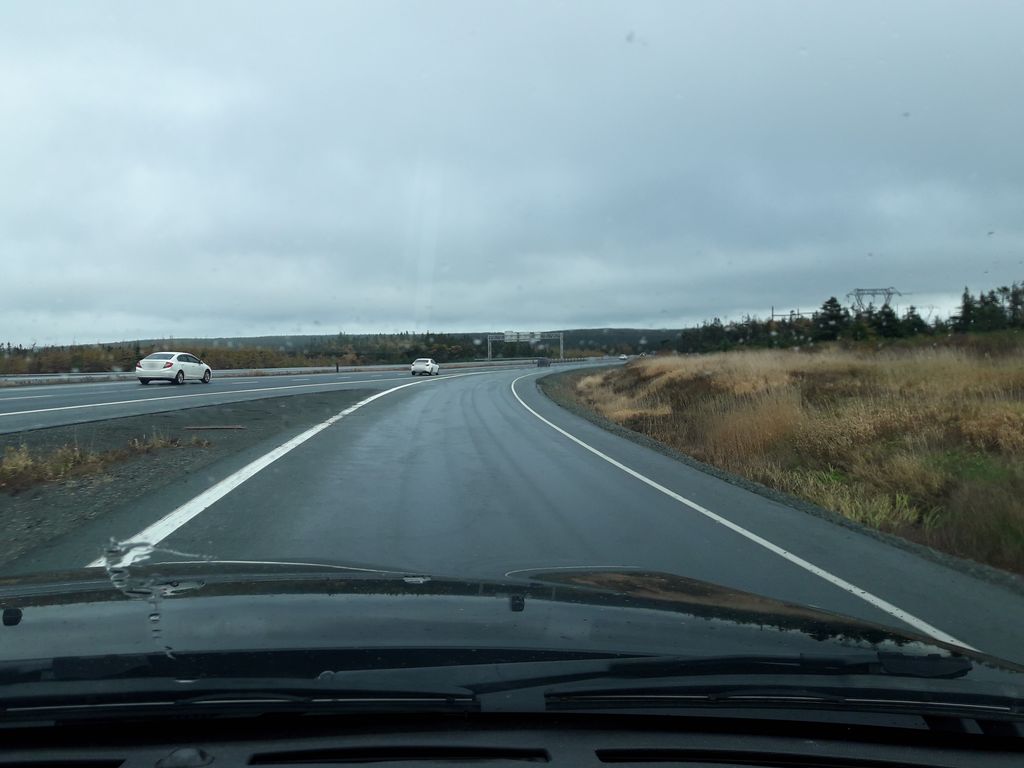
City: st_johns